Field crop: maize
Growth stage: 2
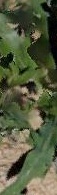
Species: maize